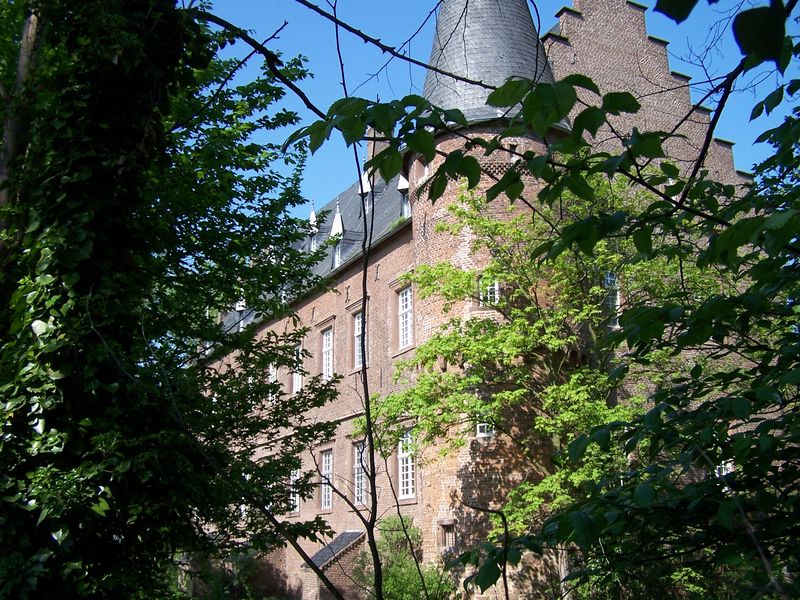
Titel: Mittelalterlicher Hauptflügel des Herrenhauses der Burg Binsfeld
Standort: Nörvenich (EU - D - NRW)
Schlagwörter: baum, blau, himmel, laub, schatten, weiß, bäume, grün, braun, fenster, tür, dach, gebäude, haus, park, schloss, ast, büsche, gebüsch, blatt, rund, turm, garten, sommer, fassade, giebel, sprossenfenster, ziegel, backstein, weis, frühling, tor, zinnen, foto, fotografie, erker, burg, zweig, gauben, schiefer, blauer himmel, gaupen, himel, zinne, backsteine, außenansicht, gaupe, stufengiebel, treppengiebel, schieferdach, turmhaube, ziegelhaus, zinnen giebel, spitzhaube, renaissancegiebel